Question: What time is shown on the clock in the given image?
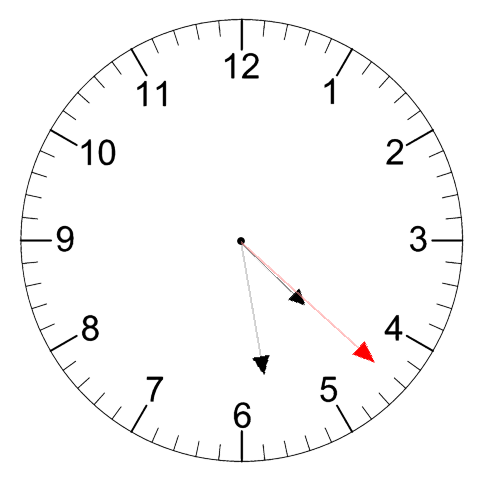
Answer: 04:28:22